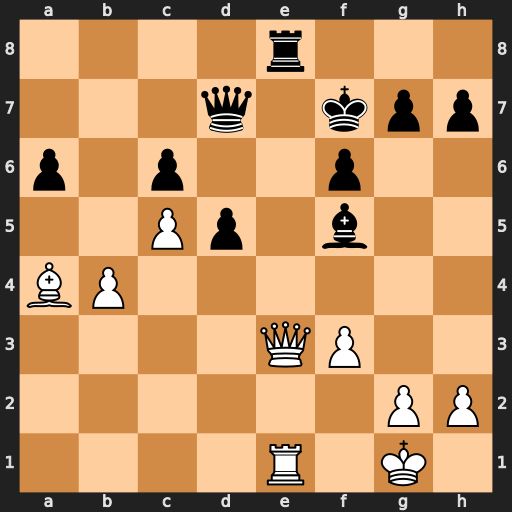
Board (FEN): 4r3/3q1kpp/p1p2p2/2Pp1b2/BP6/4QP2/6PP/4R1K1
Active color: w
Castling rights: -
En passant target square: -
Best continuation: Qxe8+ Qxe8 Rxe8